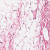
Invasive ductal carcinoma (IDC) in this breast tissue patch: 0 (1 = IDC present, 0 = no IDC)